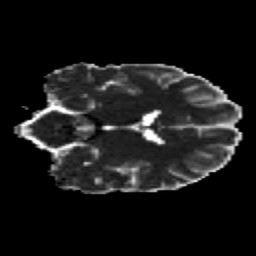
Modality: MD
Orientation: coronal
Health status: healthy
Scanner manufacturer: siemens
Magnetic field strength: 3 T
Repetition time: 12 s
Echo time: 0.092 s